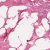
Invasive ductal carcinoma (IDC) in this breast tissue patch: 0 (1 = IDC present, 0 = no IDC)